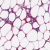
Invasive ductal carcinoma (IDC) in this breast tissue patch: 0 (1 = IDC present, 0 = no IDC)